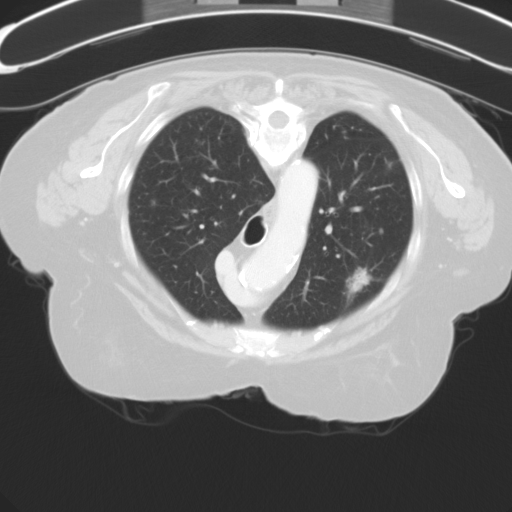
Survival: Long